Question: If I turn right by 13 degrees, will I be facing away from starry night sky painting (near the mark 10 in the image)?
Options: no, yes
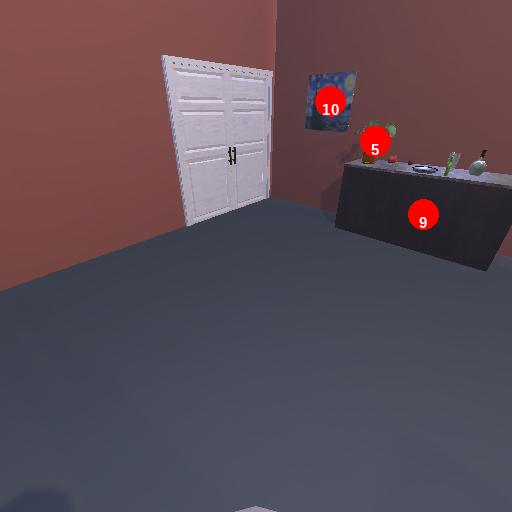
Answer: no